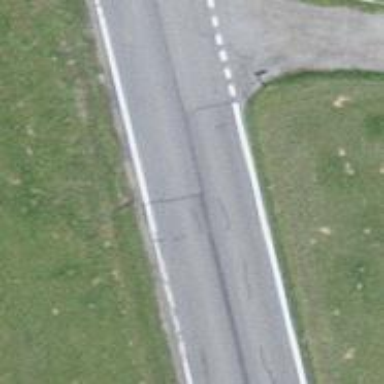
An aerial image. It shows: Secondary road.